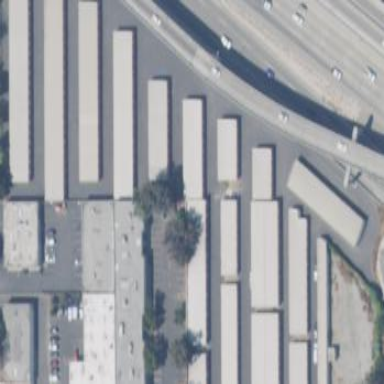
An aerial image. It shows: Storage facility.